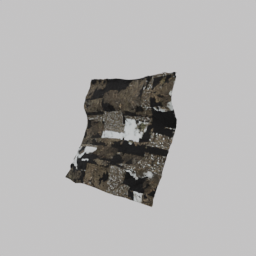
Label: nature